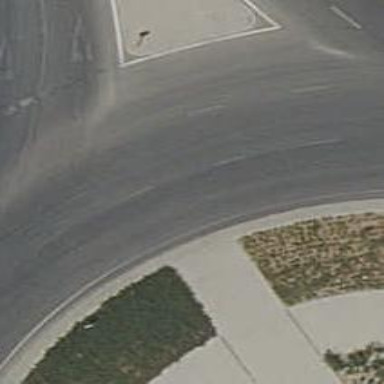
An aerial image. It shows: Secondary road leading to roundabout.